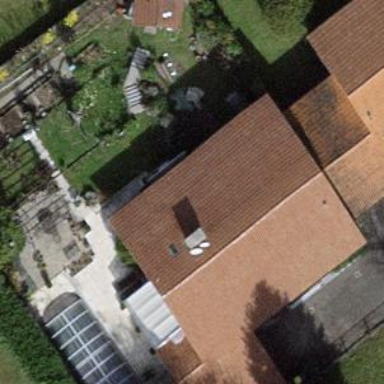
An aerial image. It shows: Garden surrounded by fence.